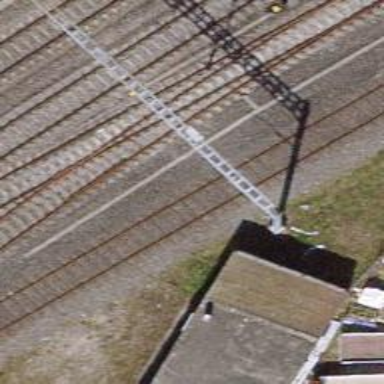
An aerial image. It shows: Single-track railway yard.